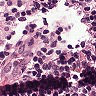
Metastatic tissue present: no